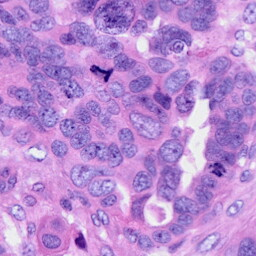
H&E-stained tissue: Ovarian